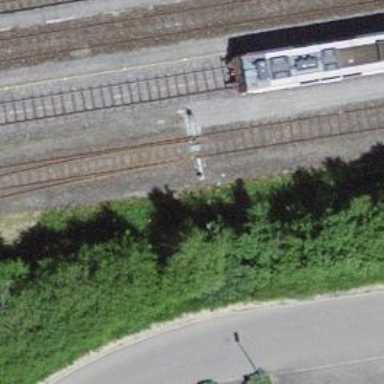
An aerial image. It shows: Rail yard with electrified contact lines for the railway.